Question: When i put in 4k resolution, the footer rises and a blank space appears below it.
I've tried to put the html height 100%, but it doesn't work it.

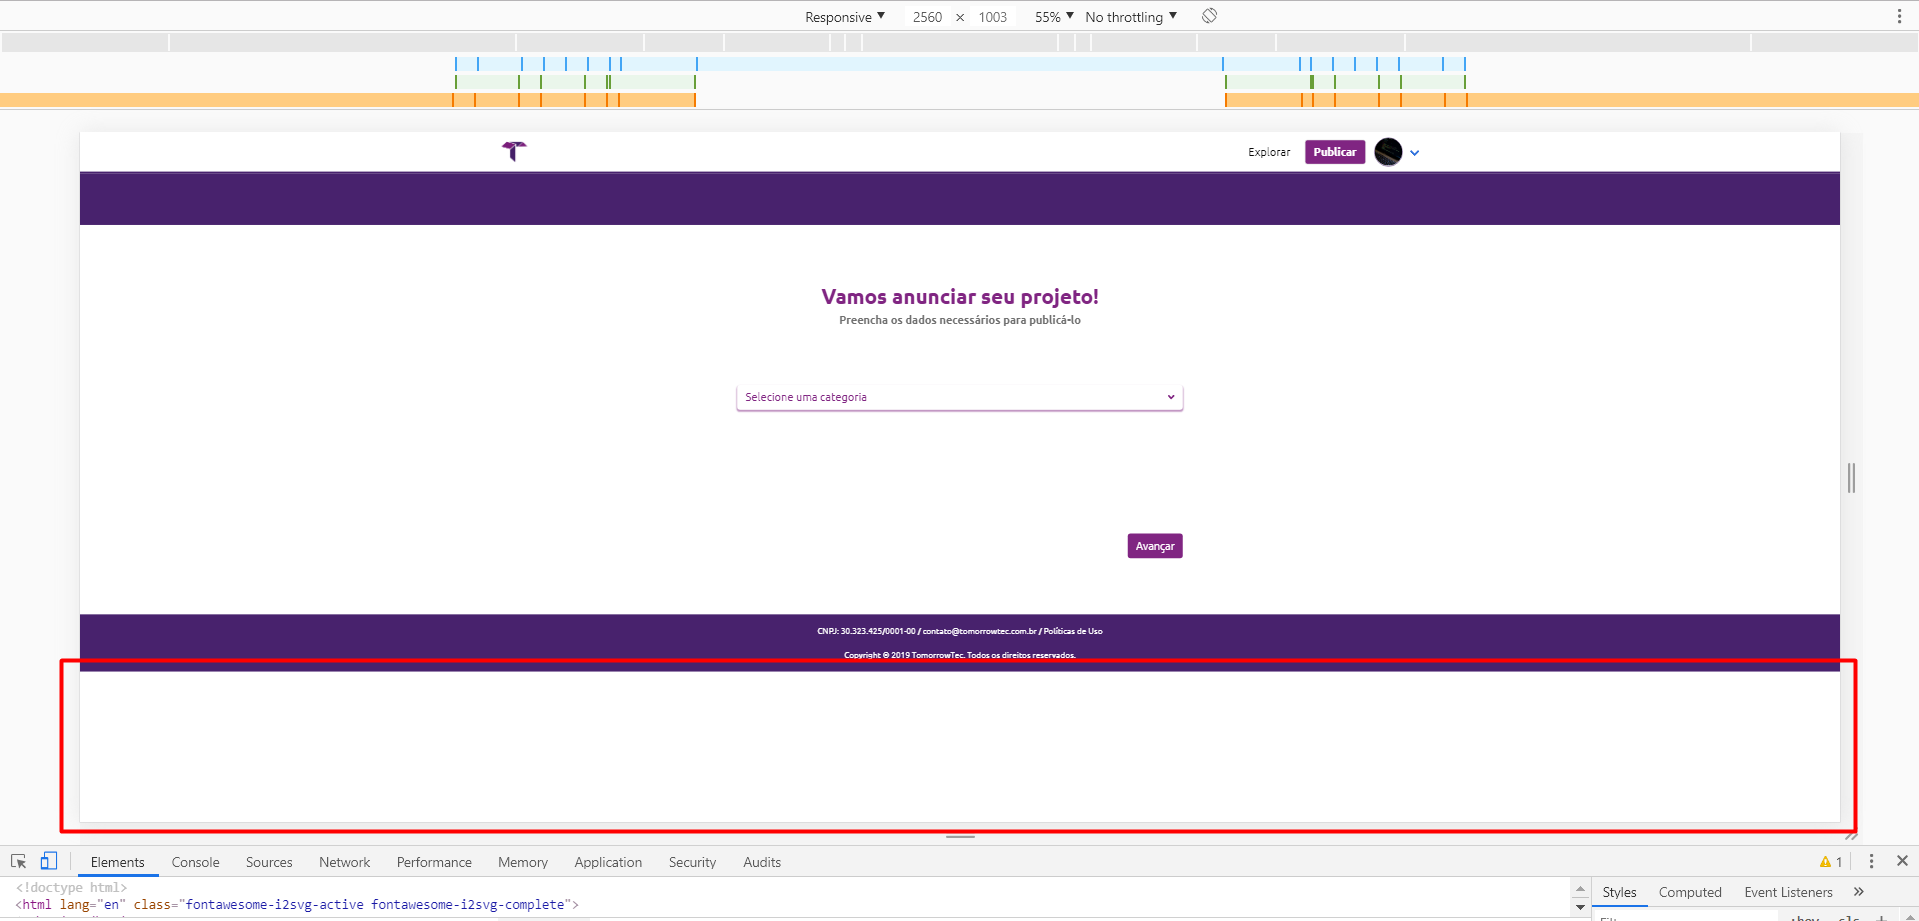
Answer: You could calculate the height of the main content such that footer is always at the bottom. Something like:
'''
* {
margin: 0;
padding: 0;
}
.header,
footer {
height: 50px;
background-color: red;
}
.main {
height: calc(100vh - 100px);
background-color: green;
}
'''
'''
<div class="fluid">
<div class="header bg-warning"></div>
<div class="main bg-success"></div>
<footer class="bg-danger"></footer>
</div>
'''
OR use 'flex'
'''
* {
margin: 0;
padding: 0;
}
.container {
display: flex;
flex-direction: column;
height: 100vh;
}
.header,
.footer {
background-color: red;
padding: 10px;
}
.main {
background-color: green;
flex: 1;
min-height: 25px;
}
'''
'''
<body>
<div class="container">
<div class="header">HEADER</div>
<div class="main"></div>
<div class="footer">FOOTER</div>
</div>
</body>
'''